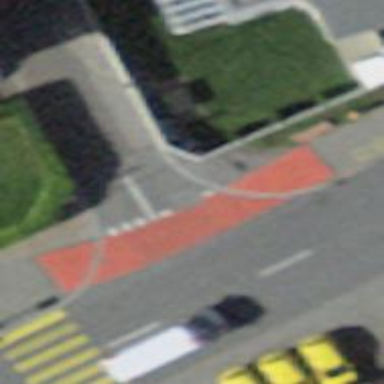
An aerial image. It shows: Marked road crossing featuring surface markings.